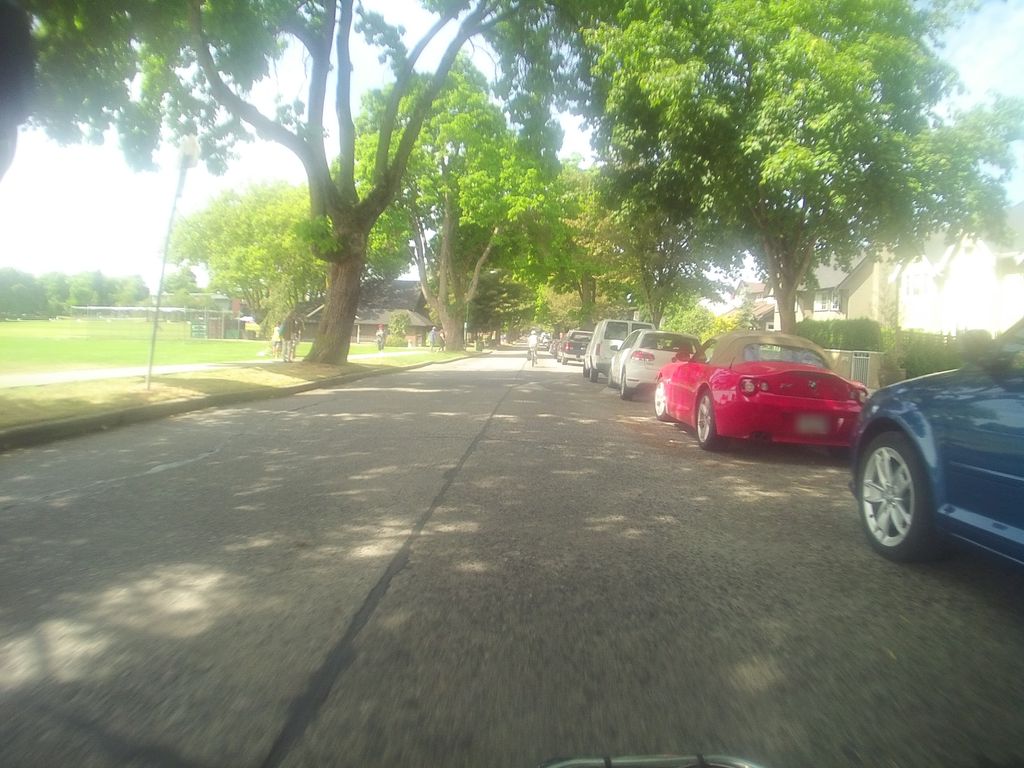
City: vancouver